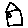
Label: house